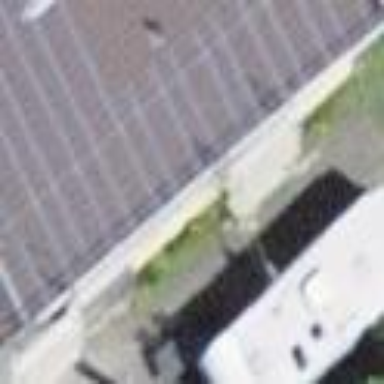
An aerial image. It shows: Solar power generator utilizing photovoltaic technology with solar photovoltaic panels.